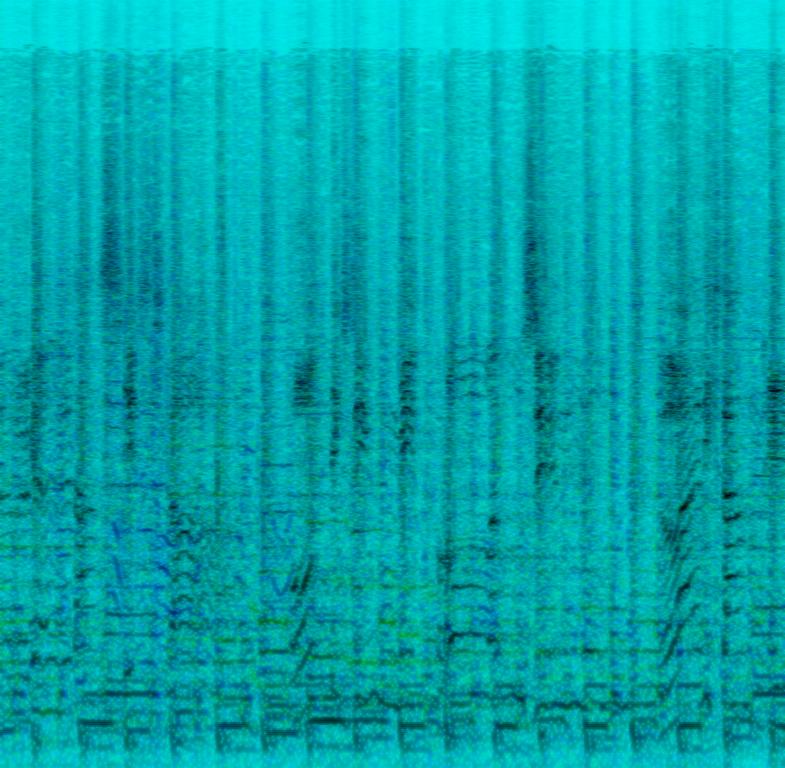
A male voice is singing/yodeling along to an accordion playing a melody and chords while an upright bass is playing a simple line along with a minimal drum playing along. In the background the crowd is clapping along to the beat. This song may be playing at a folk fest.